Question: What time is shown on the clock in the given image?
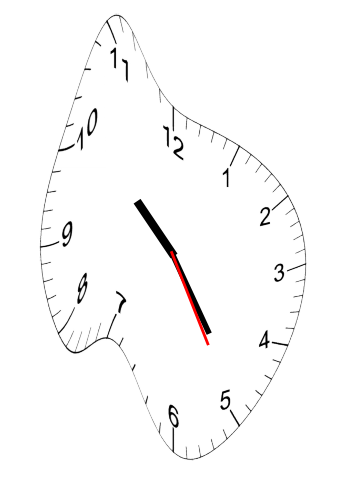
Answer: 10:24:25